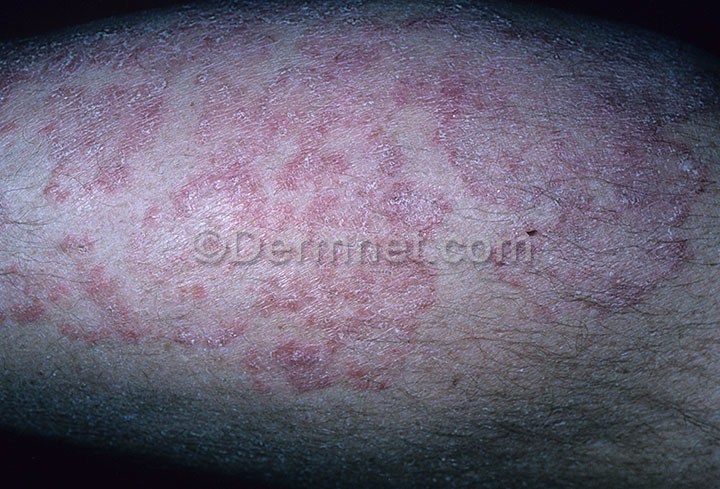
Disease: Tinea Ringworm Candidiasis and other Fungal Infections